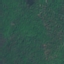
Land use / land cover class: Forest